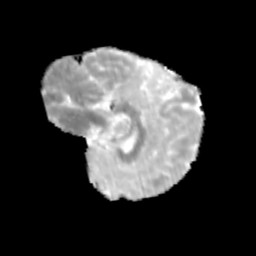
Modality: MD
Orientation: sagittal
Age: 13
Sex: male
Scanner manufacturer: siemens
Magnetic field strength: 3 T
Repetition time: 3.8 s
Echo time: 0.07 s